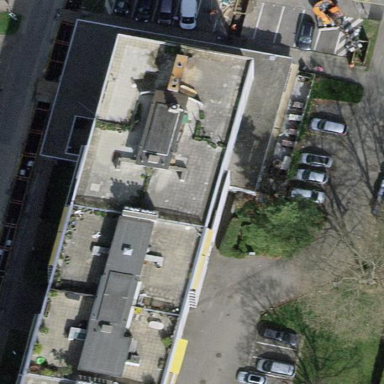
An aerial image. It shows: View of roof of building.